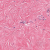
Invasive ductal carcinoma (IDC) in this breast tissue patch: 0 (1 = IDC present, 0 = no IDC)